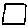
Label: square